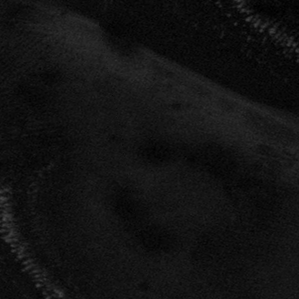
Label: frost